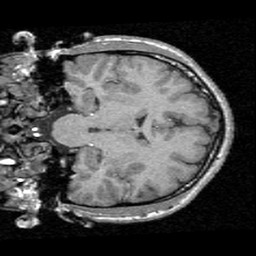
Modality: T1w
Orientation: coronal
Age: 19
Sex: male